Field crop: tomato
Growth stage: 1
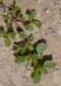
Species: portulaca